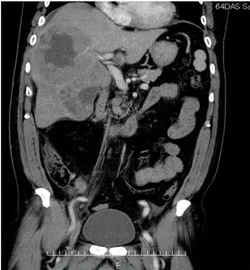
Coronal view showed multiple liver masses.
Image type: radiology (ct)